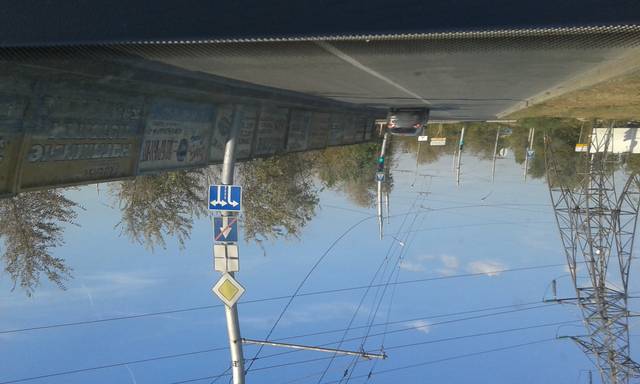
Region: Russia
Coordinates: 48.645, 44.438